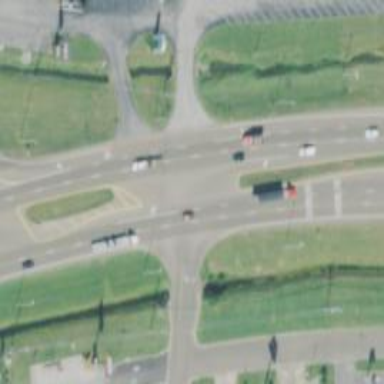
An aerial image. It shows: Asphalt highway with dual carriageway.